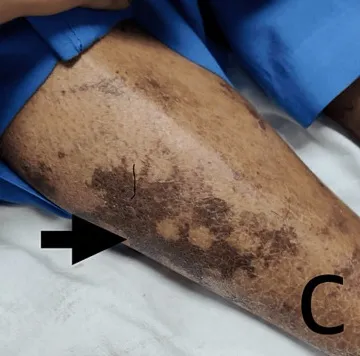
Images showing ecchymosis over the bilateral upper and lower limbs.
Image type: medical_photograph (skin_photograph)